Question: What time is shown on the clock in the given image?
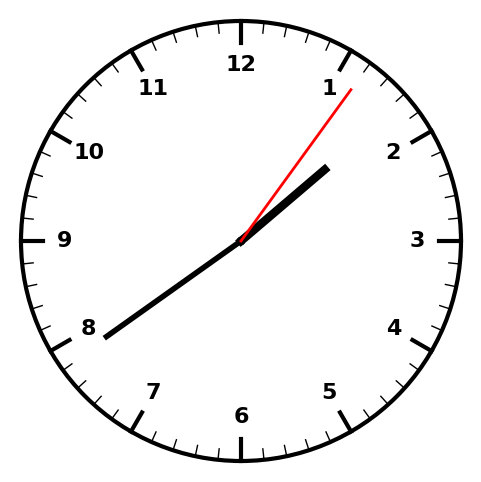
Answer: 01:39:06